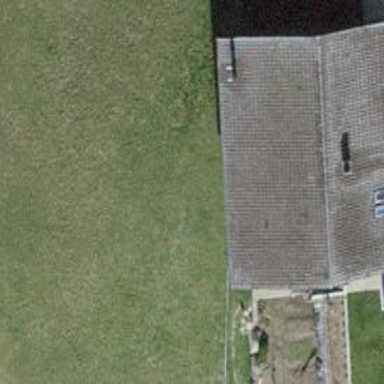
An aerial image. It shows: Simple house.